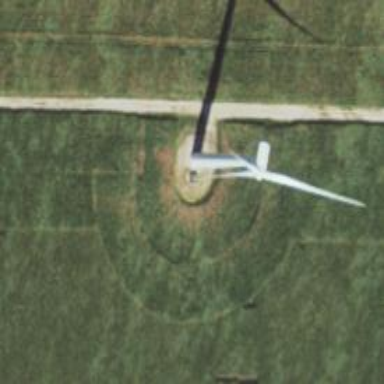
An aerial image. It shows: Wind turbine generator that utilizes wind as its source for generating electricity. It is of the horizontal axis type.